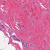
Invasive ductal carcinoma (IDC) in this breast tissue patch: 0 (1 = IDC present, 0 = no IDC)